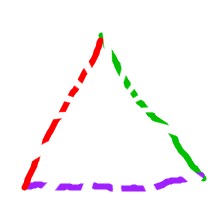
Shape: triangle